Field crop: maize
Growth stage: 2
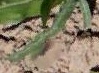
Species: maize